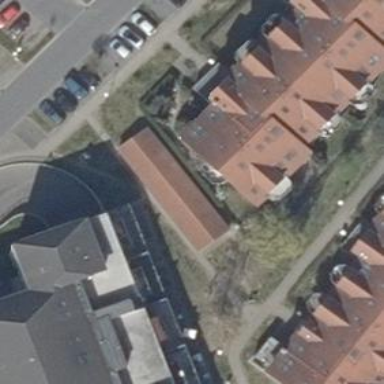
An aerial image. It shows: Shed building.